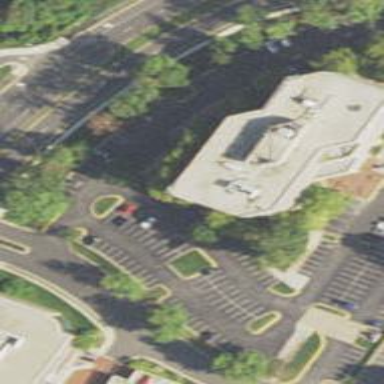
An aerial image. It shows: Office building.